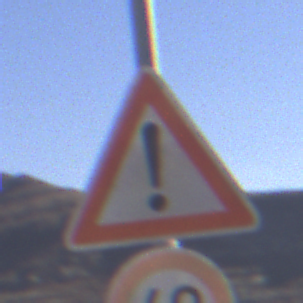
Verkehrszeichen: Gefahrenstelle
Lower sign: Geschwindigkeit60
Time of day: MorningAfternoon
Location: Outdoor (Nature)
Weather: Clear
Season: NotSpecified
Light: Natural